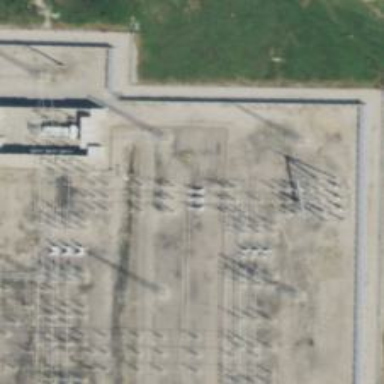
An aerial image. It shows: Switch used for power control.